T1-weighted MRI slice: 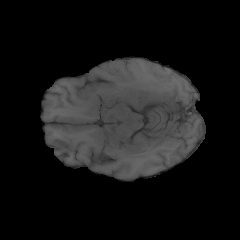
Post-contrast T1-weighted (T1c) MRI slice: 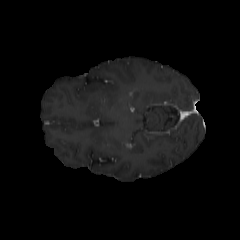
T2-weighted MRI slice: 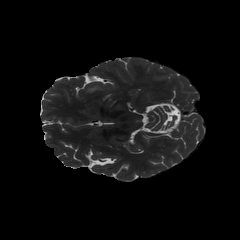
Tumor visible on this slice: no